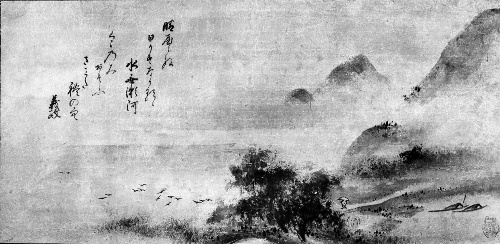
Artist: Sōami
Artist bio: Japanese, died 1525
Date: 17th century
Object type: Hanging scroll
Classification: Paintings
Medium: Hanging scroll; ink on paper
Culture: Japan
Period: Edo period (1615–1868)
Dimensions: Image: 13 1/4 × 27 15/16 in. (33.6 × 70.9 cm)
Overall with mounting: 51 3/8 × 32 15/16 in. (130.5 × 83.6 cm)
Overall with knobs: 51 3/8 × 35 1/16 in. (130.5 × 89.1 cm)
Department: Asian Art
Credit line: The Howard Mansfield Collection, Purchase, Rogers Fund, 1936
Accession year: 1936
Repository: Metropolitan Museum of Art, New York, NY
Tags: Mountains|Landscapes